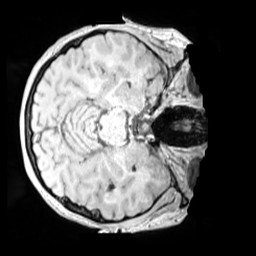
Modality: MP2RAGE
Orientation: axial
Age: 13
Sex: female
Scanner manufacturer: siemens
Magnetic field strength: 3 T
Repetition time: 4 s
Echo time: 0.00303 s